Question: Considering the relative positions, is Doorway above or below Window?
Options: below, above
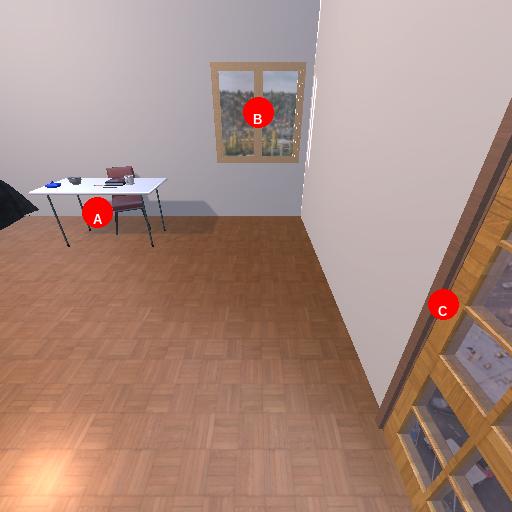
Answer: below